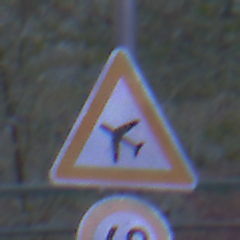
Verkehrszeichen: FlugbetriebRechts
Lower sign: Geschwindigkeit60
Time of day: Night
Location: Outdoor (Suburban)
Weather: PartlyCloudy
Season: NotSpecified
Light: Artificial